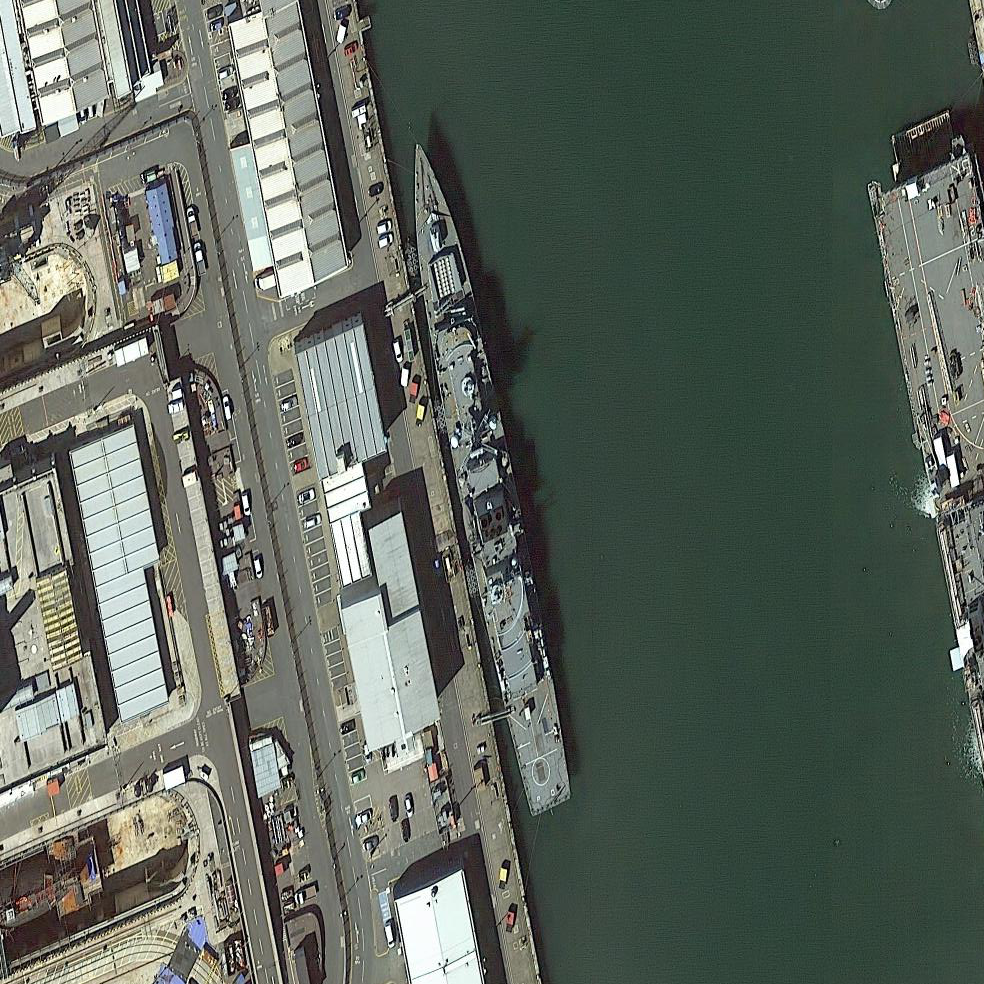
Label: cruiser